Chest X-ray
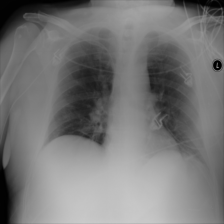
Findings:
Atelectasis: negative
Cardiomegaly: negative
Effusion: negative
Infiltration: negative
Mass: negative
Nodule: negative
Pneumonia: negative
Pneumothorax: negative
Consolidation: negative
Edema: negative
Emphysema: negative
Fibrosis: negative
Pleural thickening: negative
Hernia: negative